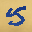
Label: 5